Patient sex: M
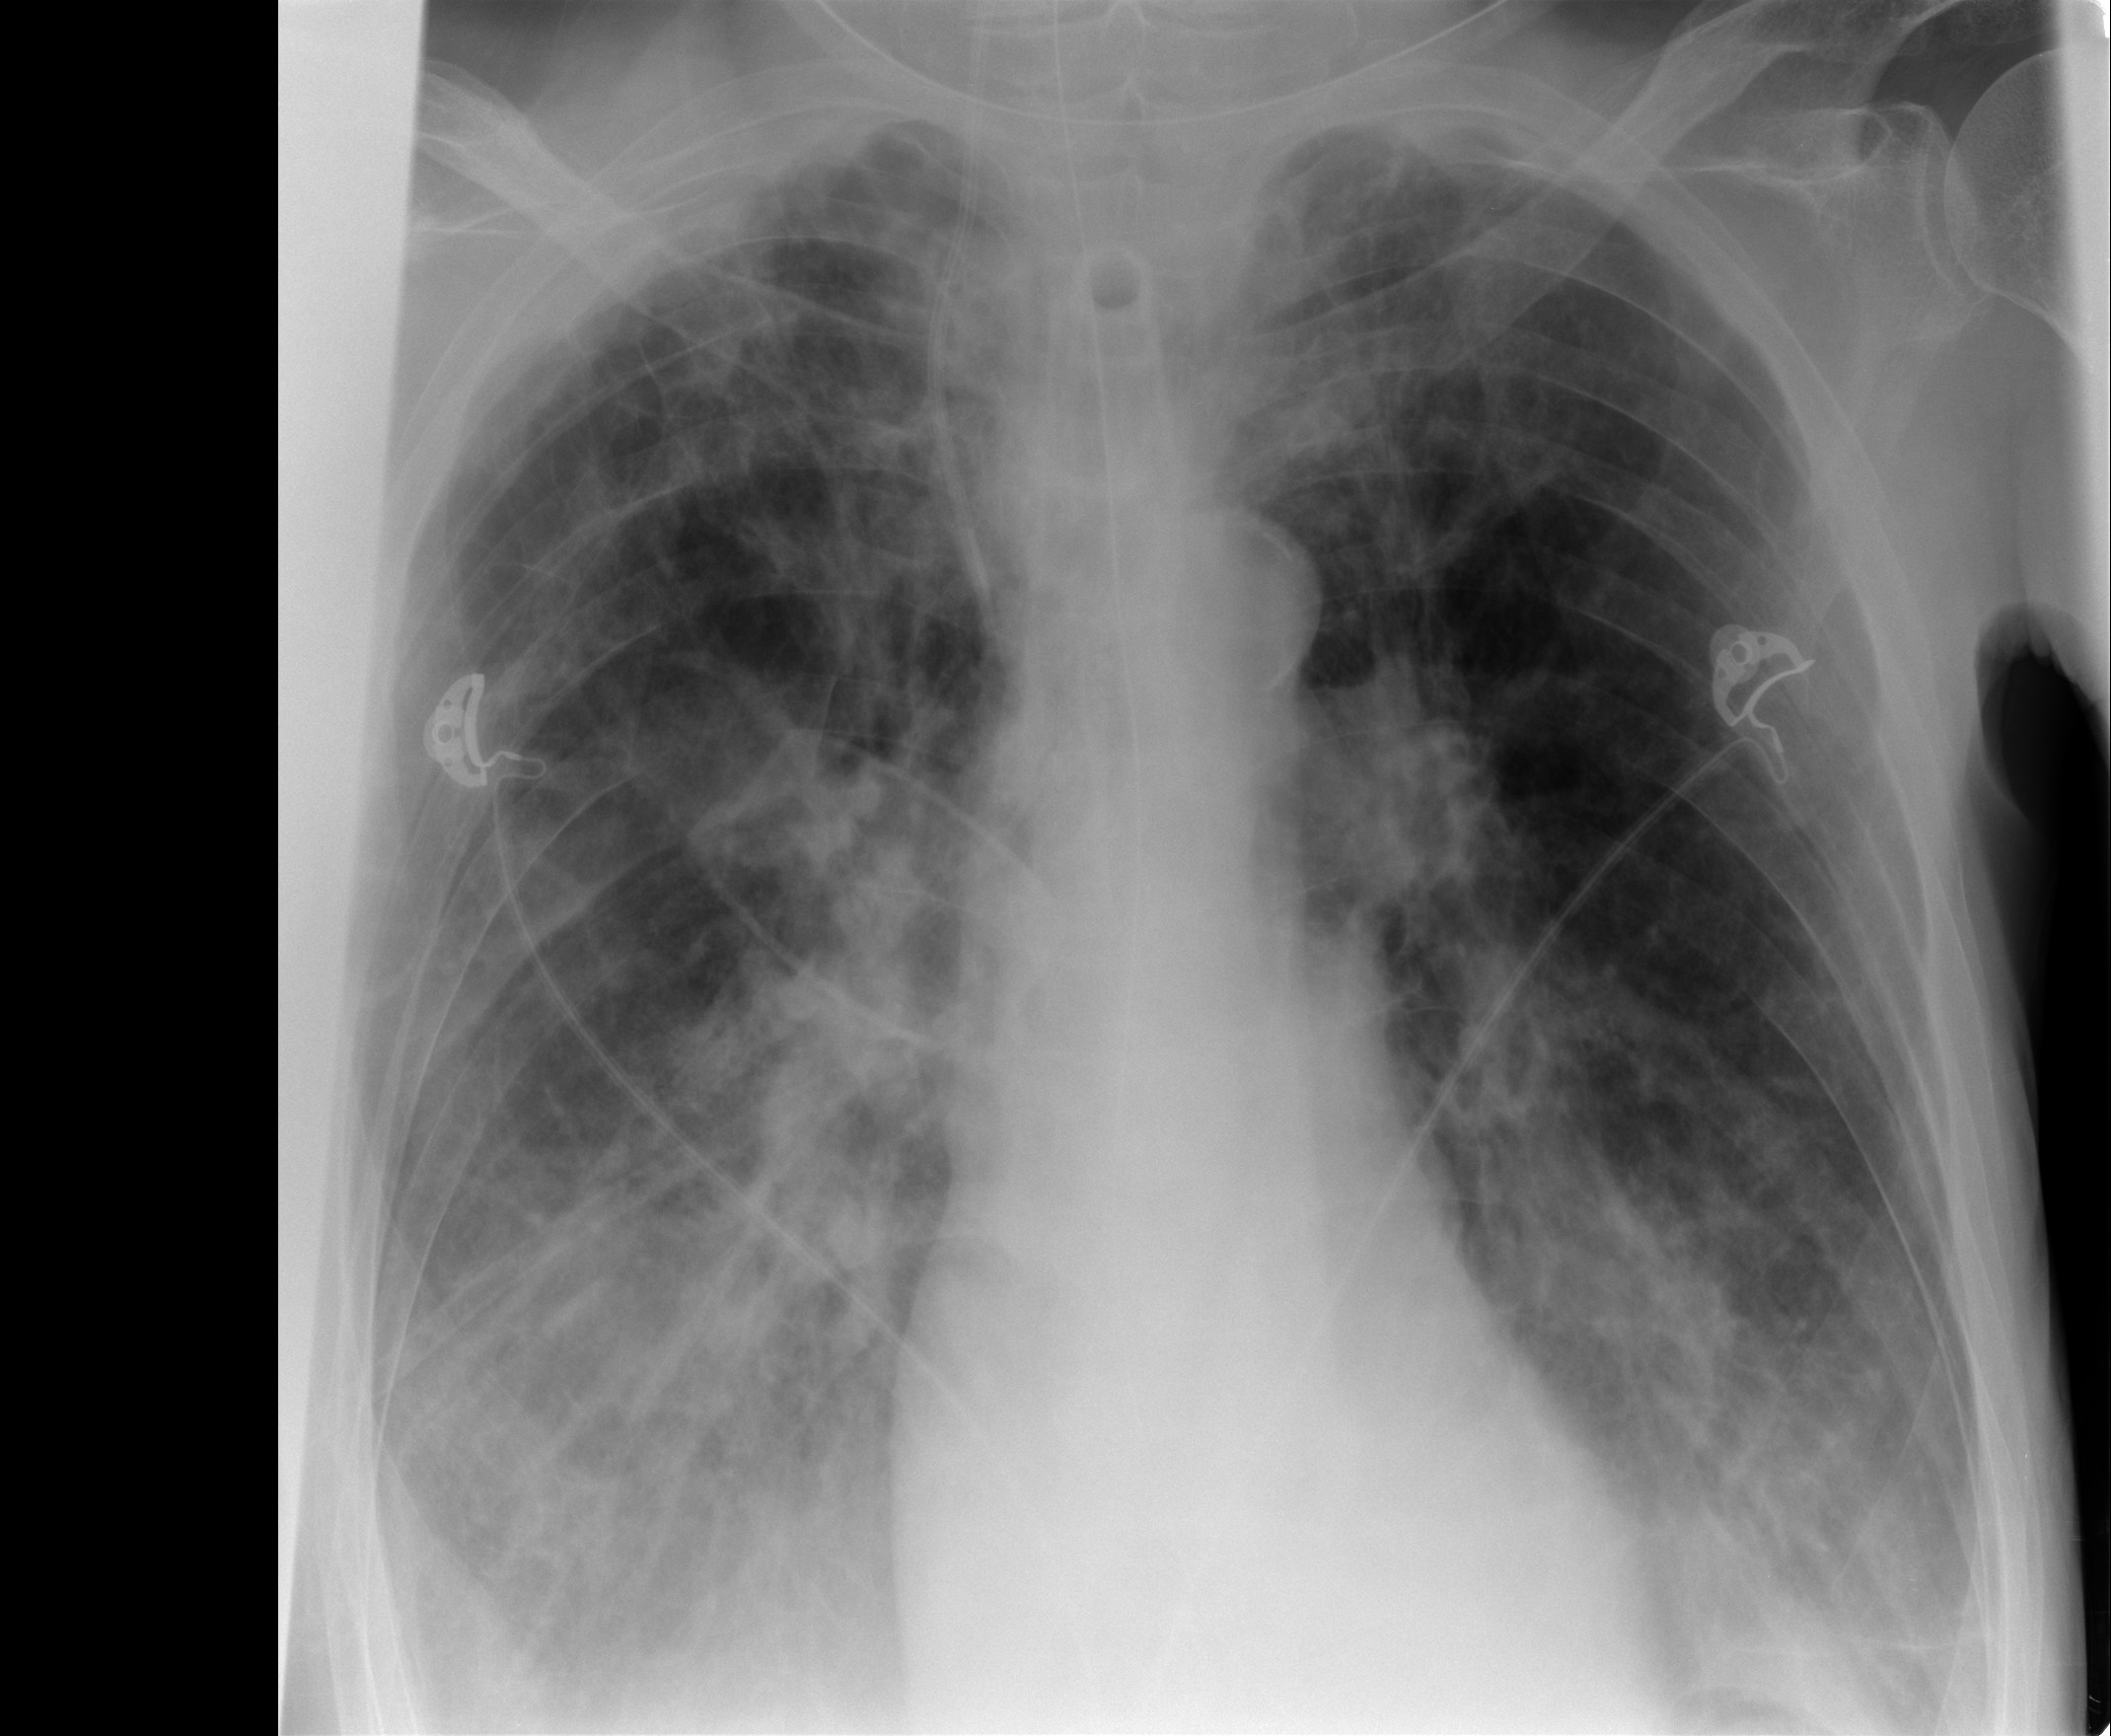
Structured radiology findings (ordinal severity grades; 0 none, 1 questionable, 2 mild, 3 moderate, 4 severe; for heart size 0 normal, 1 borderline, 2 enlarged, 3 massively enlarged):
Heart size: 0
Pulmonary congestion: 0
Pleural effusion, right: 2
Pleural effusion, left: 2
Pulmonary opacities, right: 2
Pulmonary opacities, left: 2
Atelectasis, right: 2
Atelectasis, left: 2